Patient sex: M
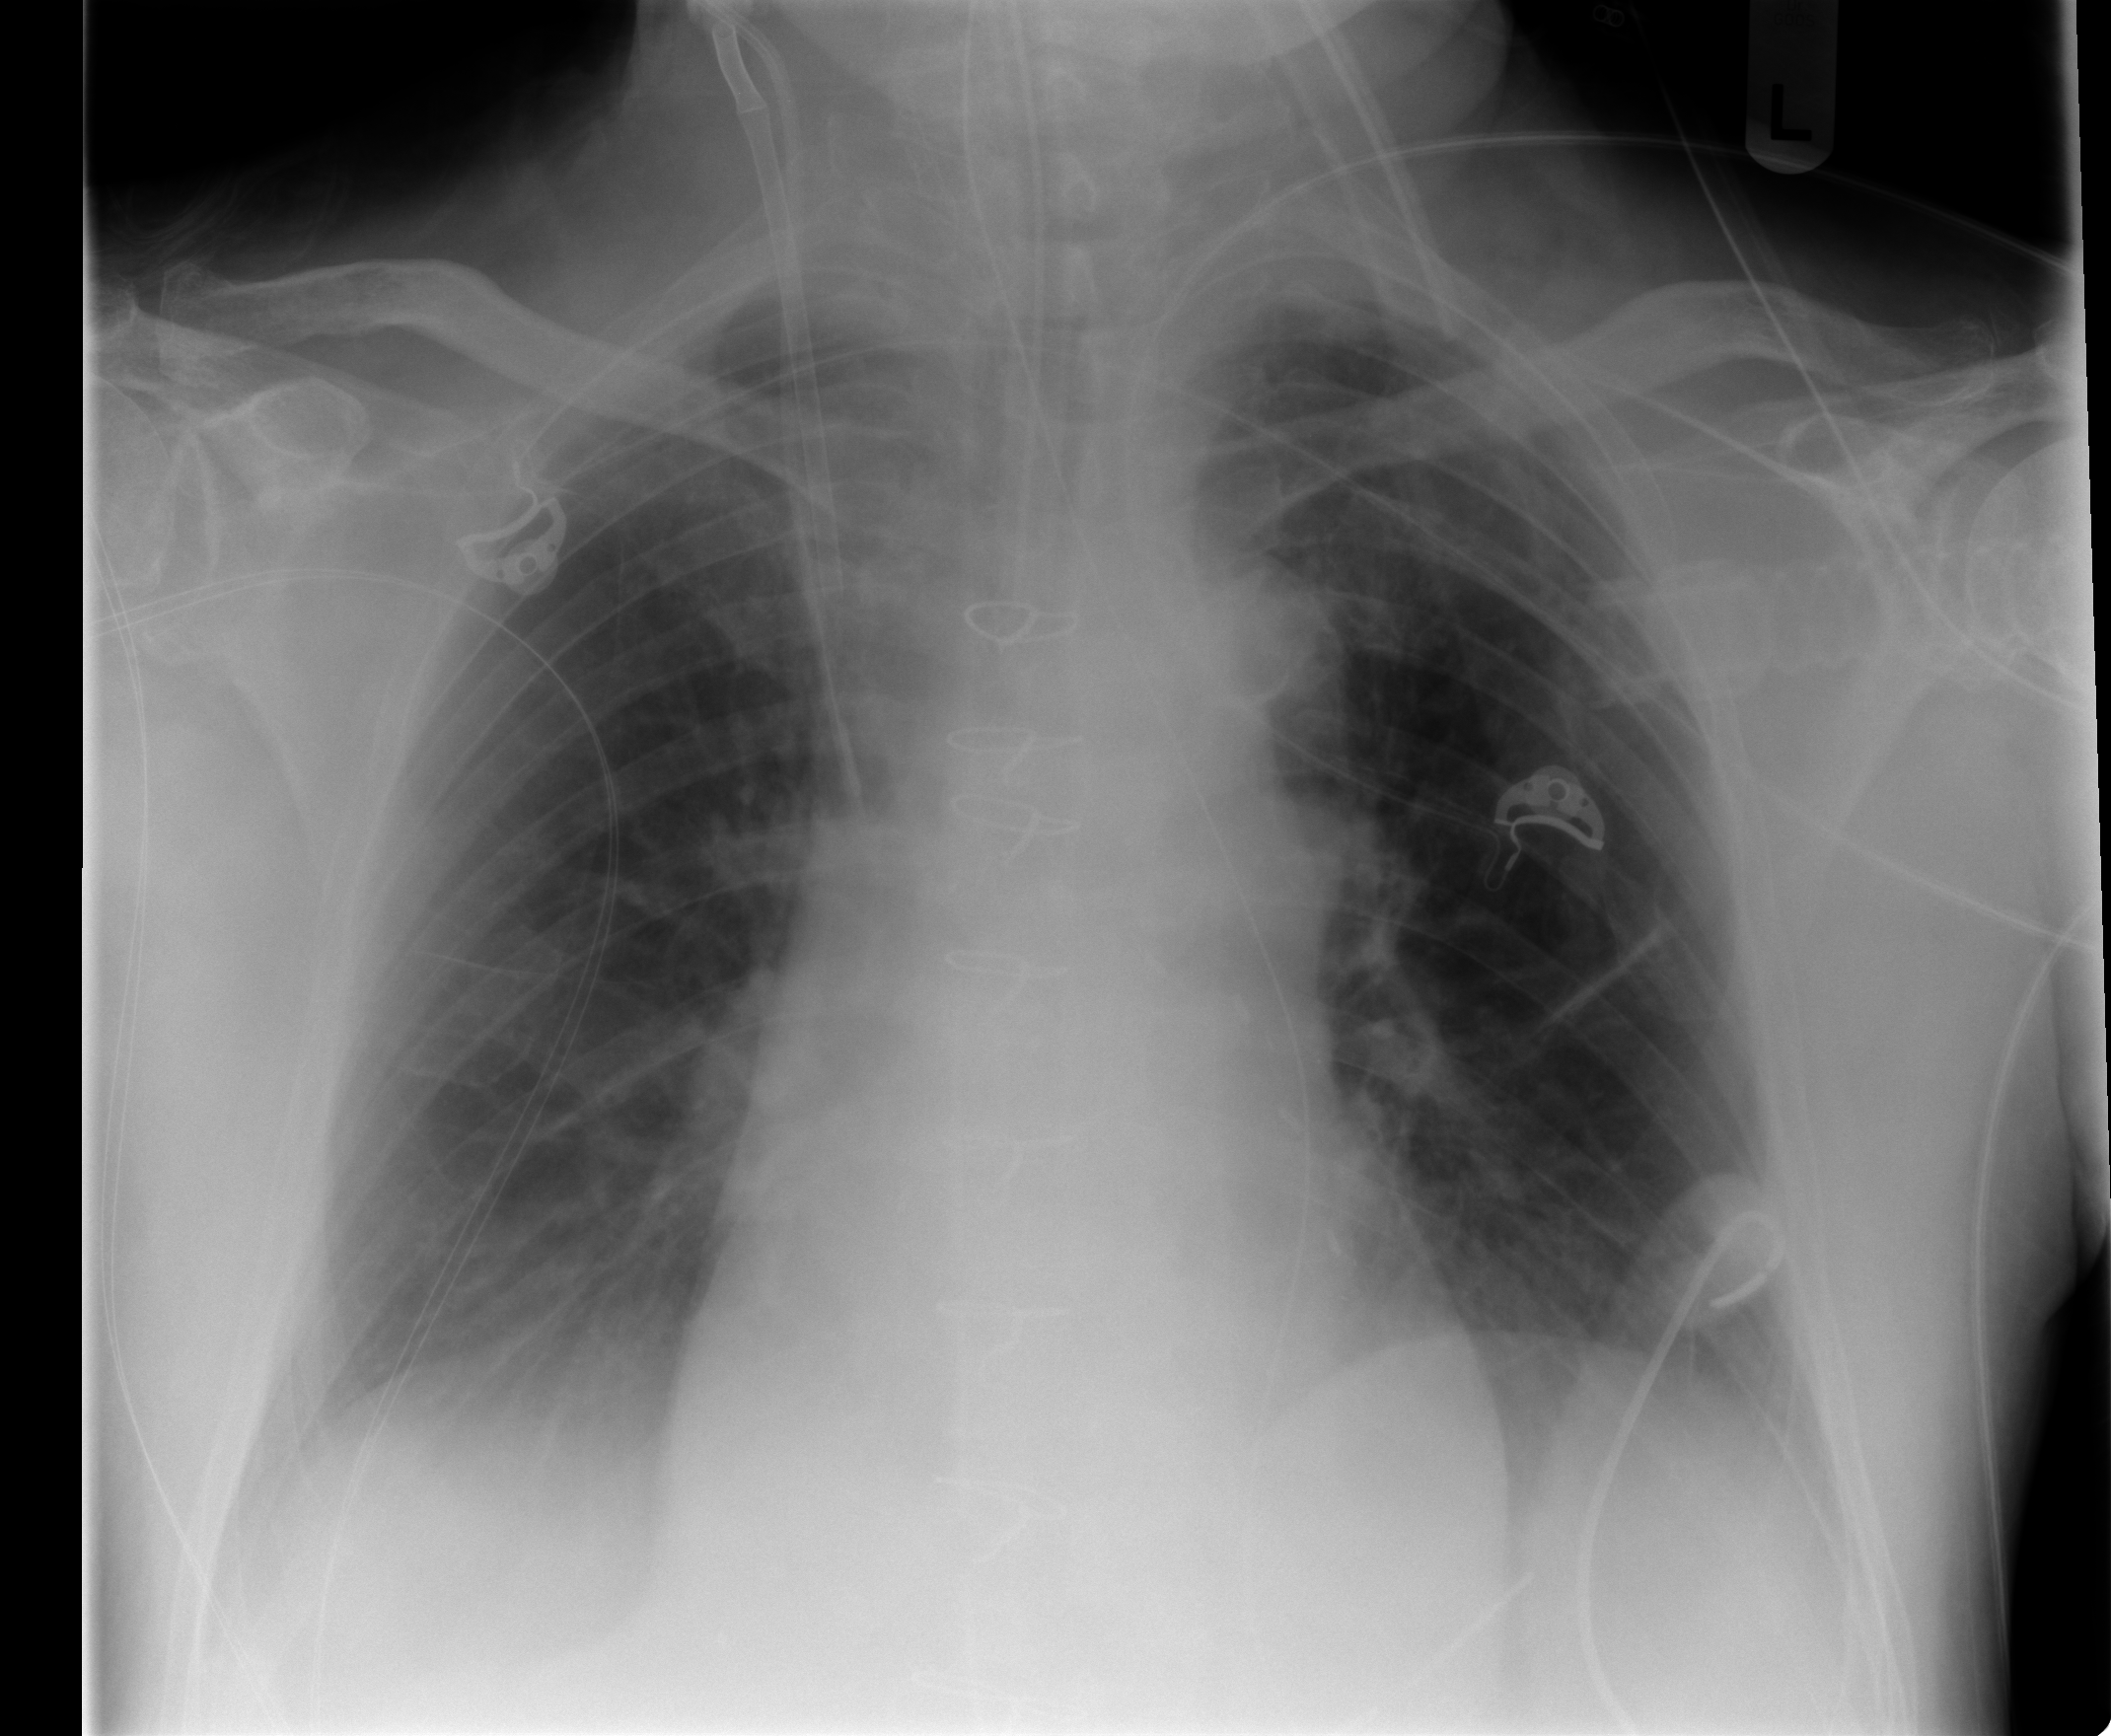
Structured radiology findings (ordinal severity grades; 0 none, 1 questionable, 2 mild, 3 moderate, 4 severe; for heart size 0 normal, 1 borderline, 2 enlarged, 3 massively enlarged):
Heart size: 2
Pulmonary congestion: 0
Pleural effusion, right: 1
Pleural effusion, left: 0
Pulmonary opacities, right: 0
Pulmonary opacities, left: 0
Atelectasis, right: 2
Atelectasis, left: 1